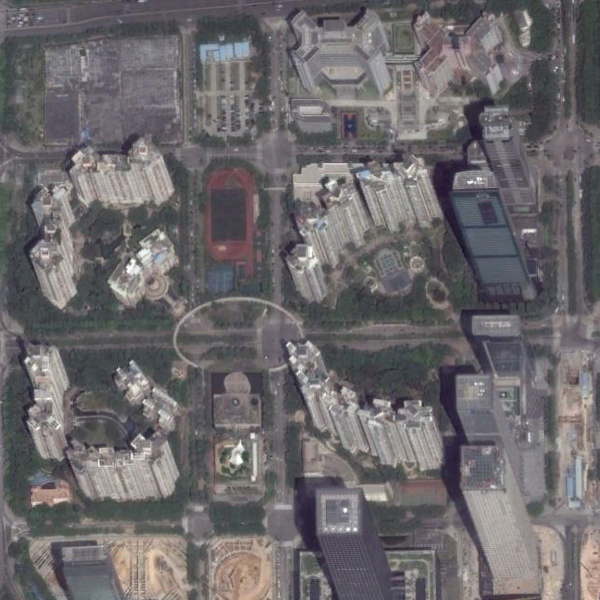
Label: Commercial